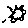
Label: sun